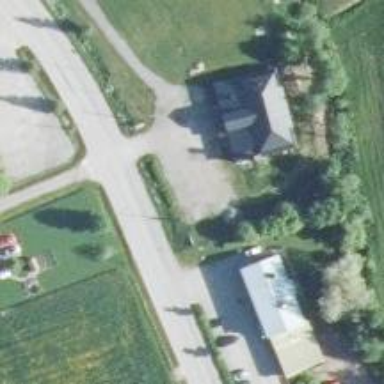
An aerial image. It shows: Driveway leading to service road.